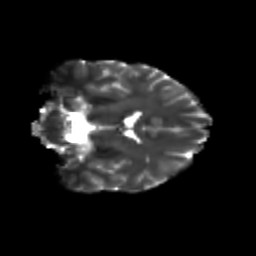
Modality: T2w
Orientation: coronal
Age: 29
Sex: male
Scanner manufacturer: siemens
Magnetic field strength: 3 T
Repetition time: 3.5 s
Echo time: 0.104 s